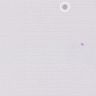
Metastatic tissue present: no